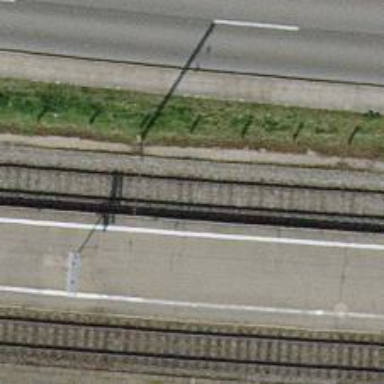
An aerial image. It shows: Single-track railway siding with electrified contact lines.